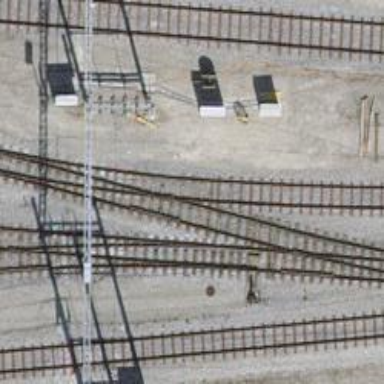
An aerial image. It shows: Narrow-gauge railway with single track running through yard. The railway is electrified with contact line.